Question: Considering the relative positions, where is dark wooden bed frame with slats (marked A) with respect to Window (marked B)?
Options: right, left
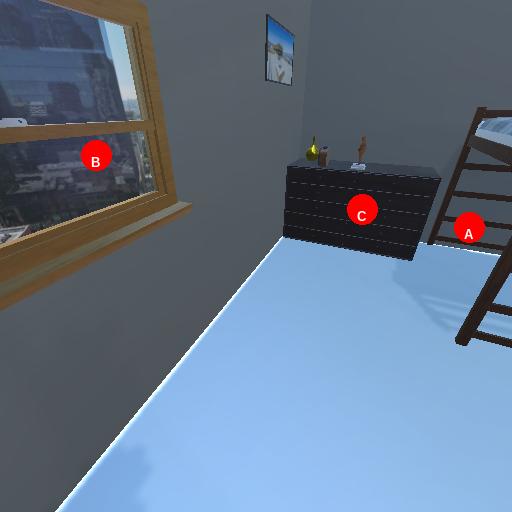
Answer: right